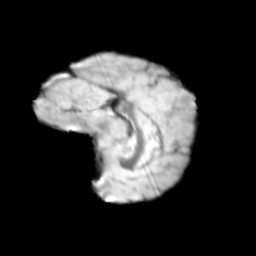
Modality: T2w
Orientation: sagittal
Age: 13
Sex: female
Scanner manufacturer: siemens
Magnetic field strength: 3 T
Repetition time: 3.8 s
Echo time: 0.07 s